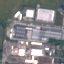
Label: Industrial